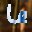
Label: 6